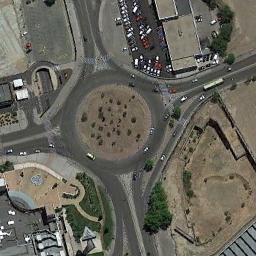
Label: roundabout